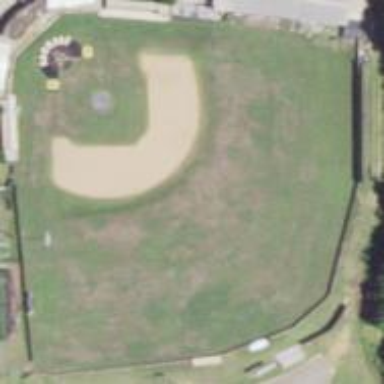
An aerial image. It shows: Baseball pitch for leisure land activities.